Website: ulta-beauty
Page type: billing-address
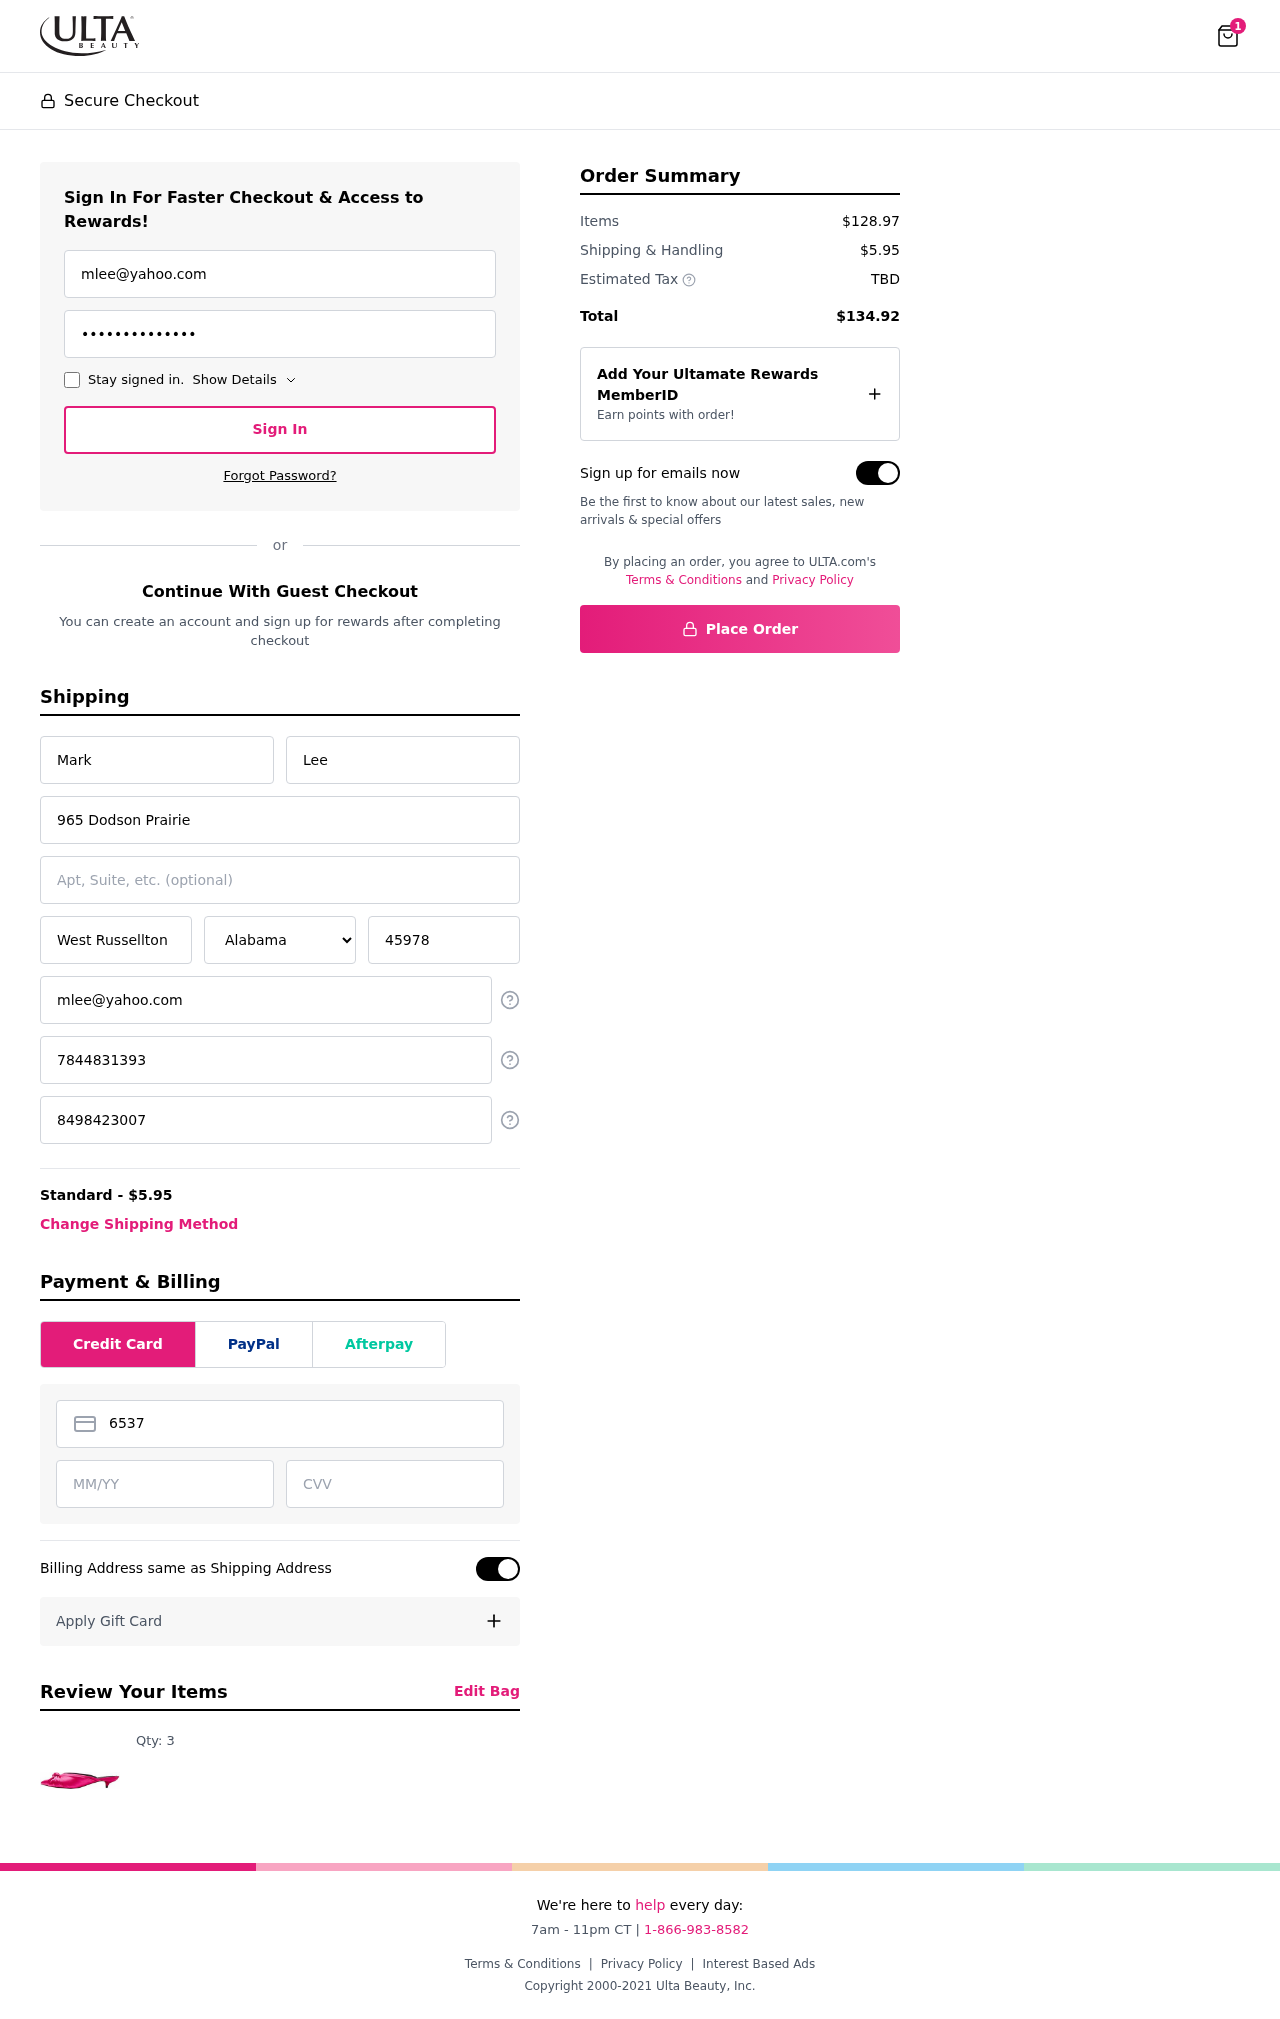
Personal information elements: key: PII_STATE
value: Alabama
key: PII_EMAIL
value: mlee@yahoo.com
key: PII_FIRSTNAME
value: Mark
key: PII_LASTNAME
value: Lee
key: PII_STREET
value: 965 Dodson Prairie
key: PII_CITY
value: West Russellton
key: PII_POSTCODE
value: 45978
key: PII_PHONE
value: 7844831393
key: PII_ALT_PHONE
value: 8498423007
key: PII_CARD_NUMBER
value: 6537 7709 6783 3614
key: PII_CARD_EXPIRY
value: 04/26
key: PII_CARD_CVV
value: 355
Product elements: key: PRODUCT1_QUANTITY
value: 3
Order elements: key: ORDER_NUM_ITEMS
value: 1
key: ORDER_SHIPPING_COST
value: $5.95
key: ORDER_SUBTOTAL
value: $128.97
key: ORDER_TOTAL
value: $134.92